Question:
I need to remove the extra black part in the png image using skimage on OpenCV.
Can someone guide to how to do it?
I am new to image processing.
Thanks in advance.
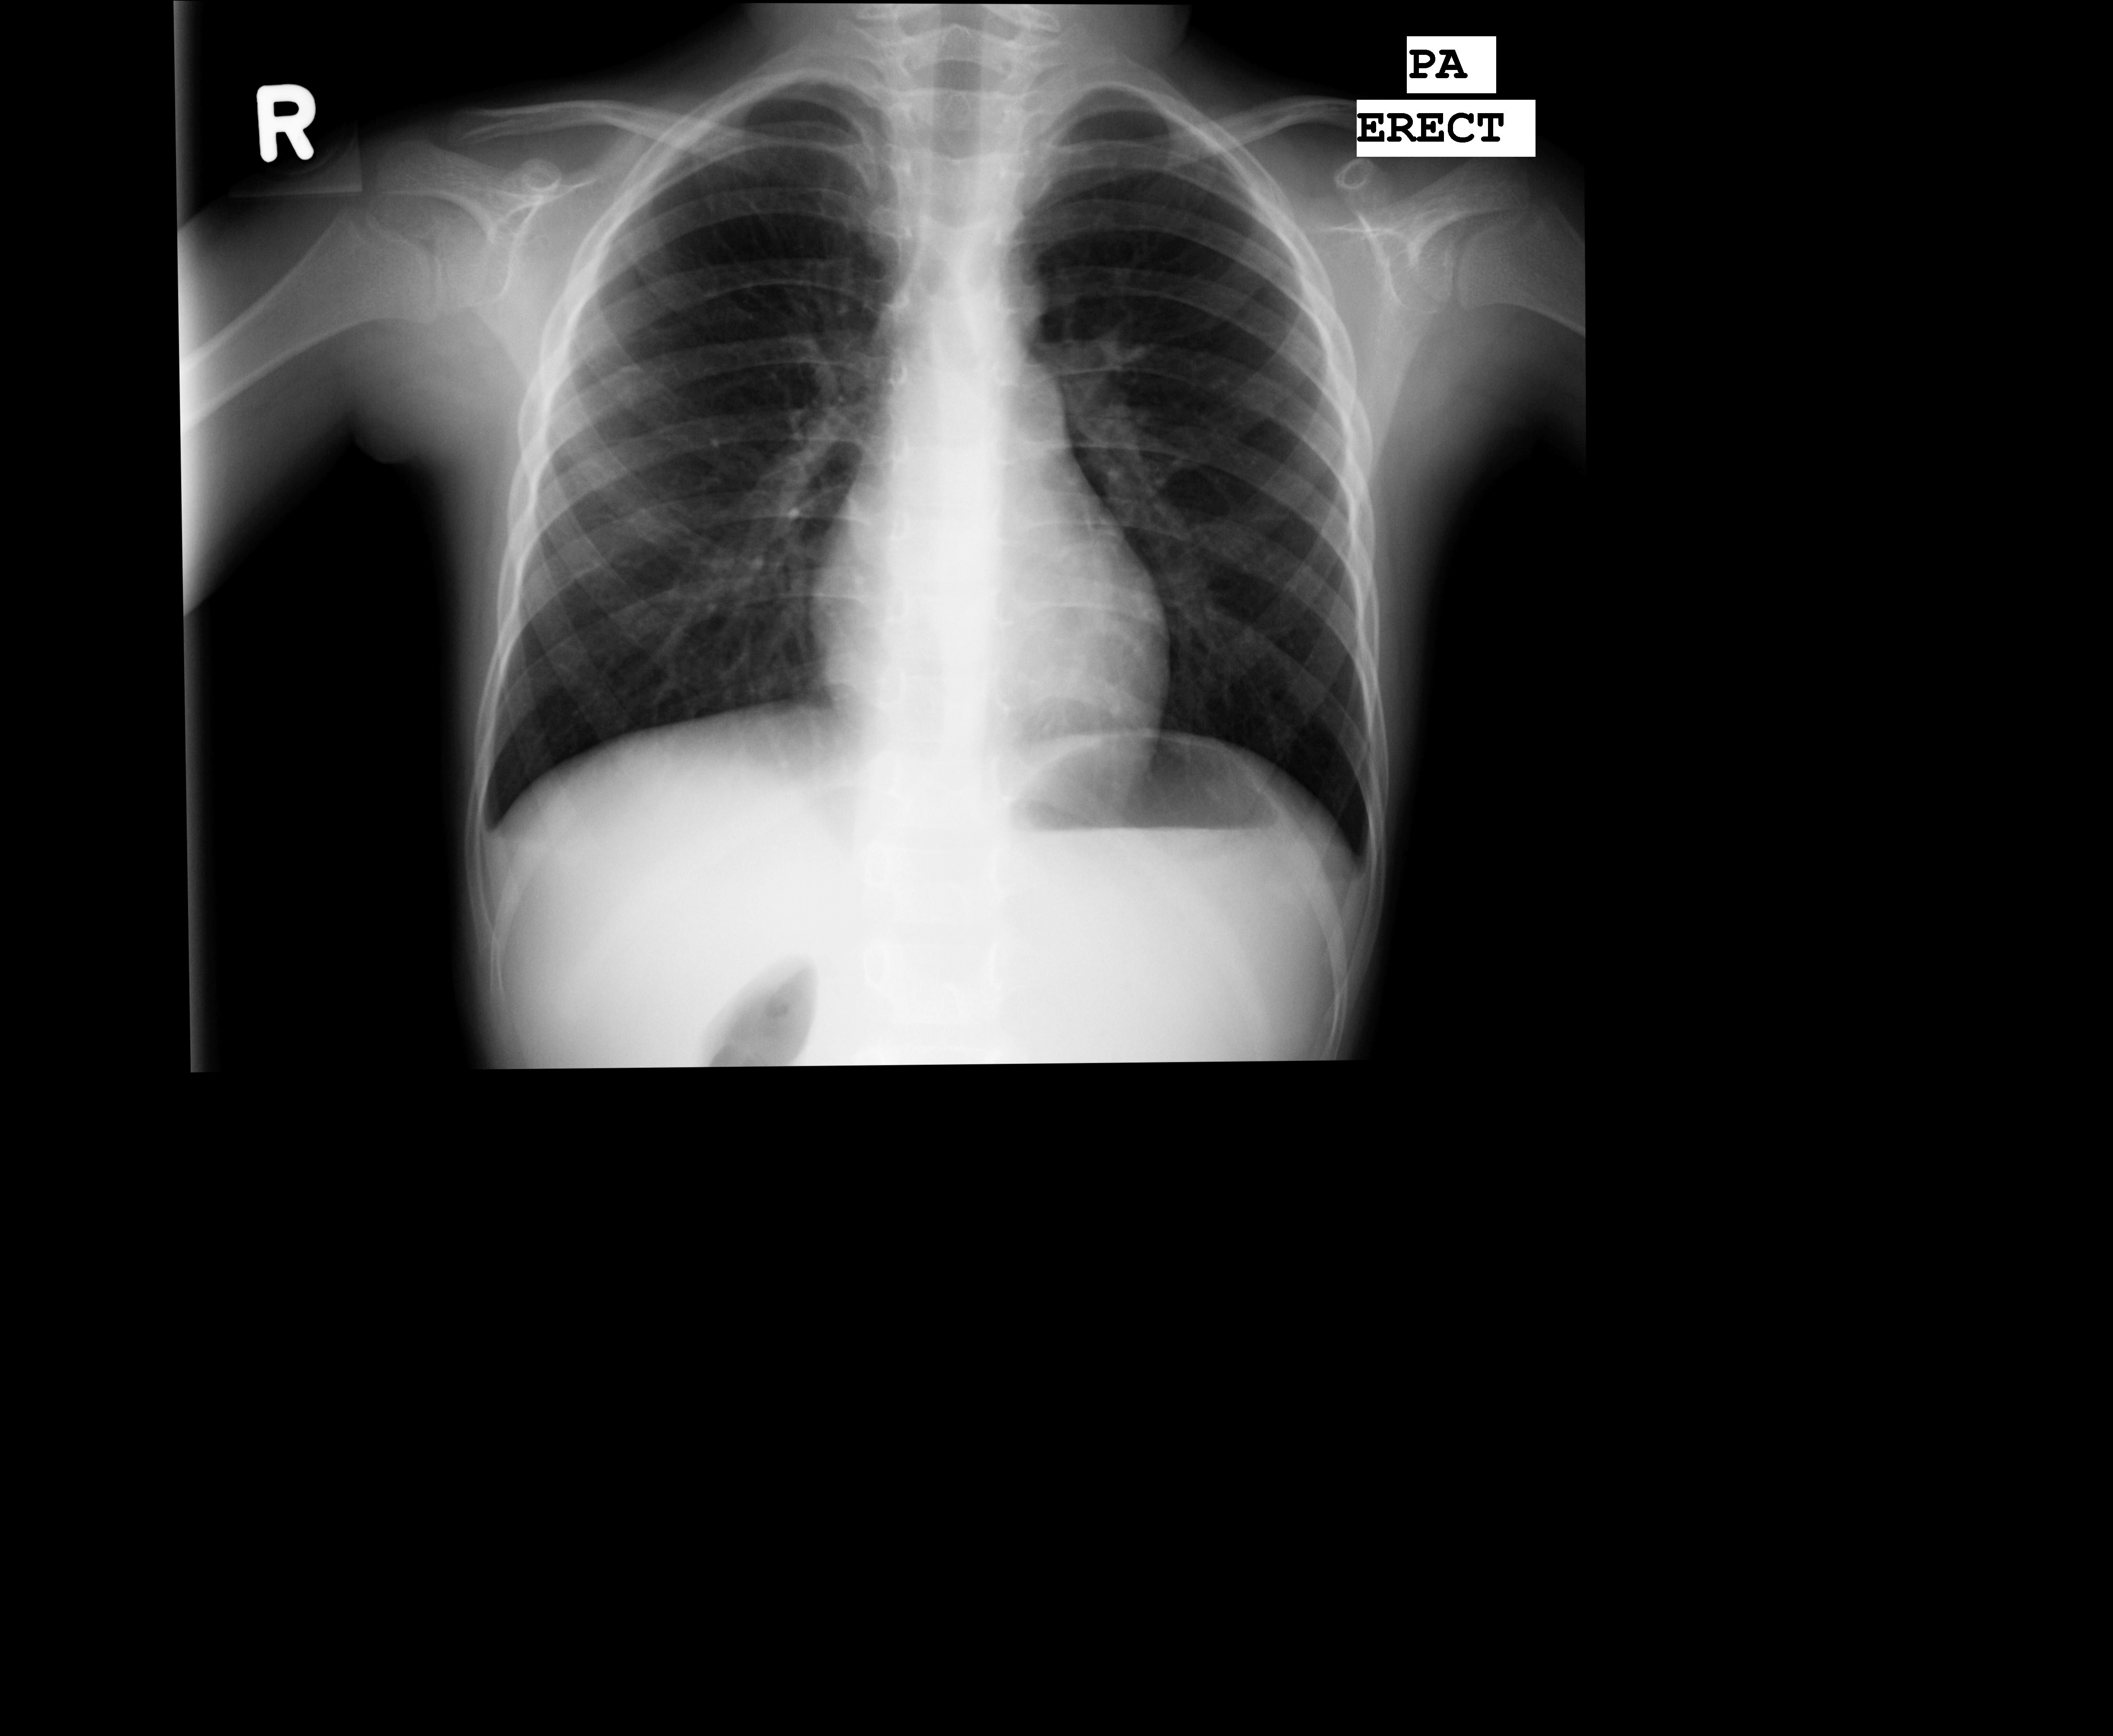
Answer: You can solve this by finding the first and last rows / columns that are not fully black. With these you can easily create a new image that only holds the region of interest.
The code below does what you want using openCV.
Result:
<URL>
! Note the resize function. Remove it for the final processing.
'''
import numpy as np
import cv2
# Load a color image as grayscale
img = cv2.imread('Xray.png',0)
# resize to easily view (img is ~4000x4000), remove for final version
img = cv2.resize(img,None,fx=0.2, fy=0.2, interpolation = cv2.INTER_CUBIC)
# sum each row and each volumn of the image
sumOfCols = np.sum(img, axis=0)
sumOfRows = np.sum(img, axis=1)
# Find the first and last row / column that has a sum value greater than zero,
# which means its not all black. Store the found values in variables
for i in range(len(sumOfCols)):
if sumOfCols[i] > 0:
x1 = i
print('First col: ' + str(i))
break
for i in range(len(sumOfCols)-1,-1,-1):
if sumOfCols[i] > 0:
x2 = i
print('Last col: ' + str(i))
break
for i in range(len(sumOfRows)):
if sumOfRows[i] > 0:
y1 = i
print('First row: ' + str(i))
break
for i in range(len(sumOfRows)-1,-1,-1):
if sumOfRows[i] > 0:
y2 = i
print('Last row: ' + str(i))
break
# create a new image based on the found values
roi = img[y1:y2,x1:x2]
# save new image with region of interest
cv2.imwrite('Xray_roi.png',roi)
# display image / subimage and release resources when key is pressed
cv2.imshow('full_image',img)
cv2.imshow('RoI',roi)
cv2.waitKey(0)
cv2.destroyAllWindows()
'''